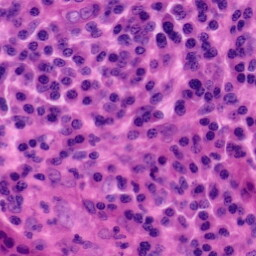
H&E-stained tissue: Tonsil